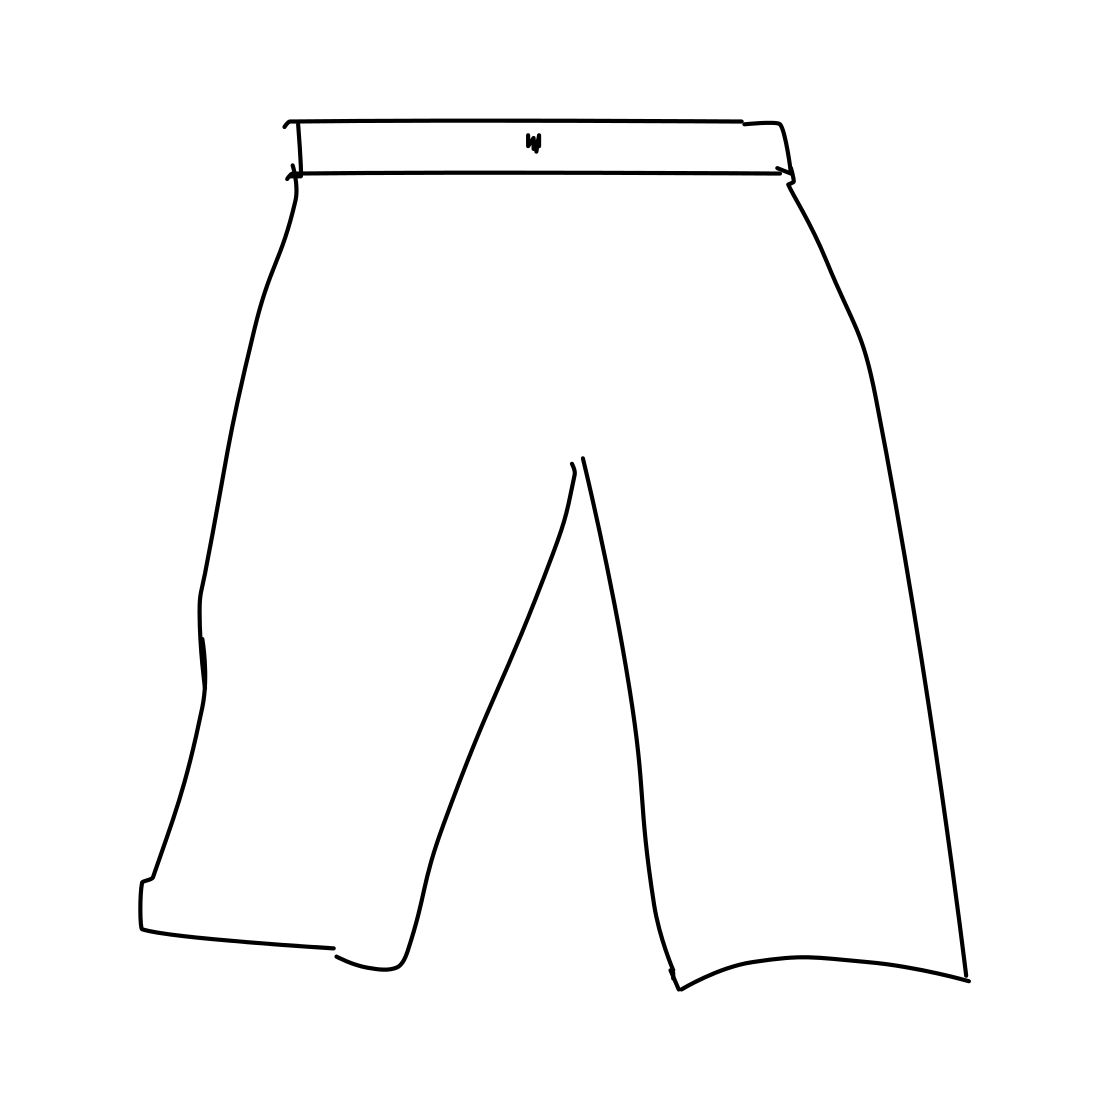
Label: trousers